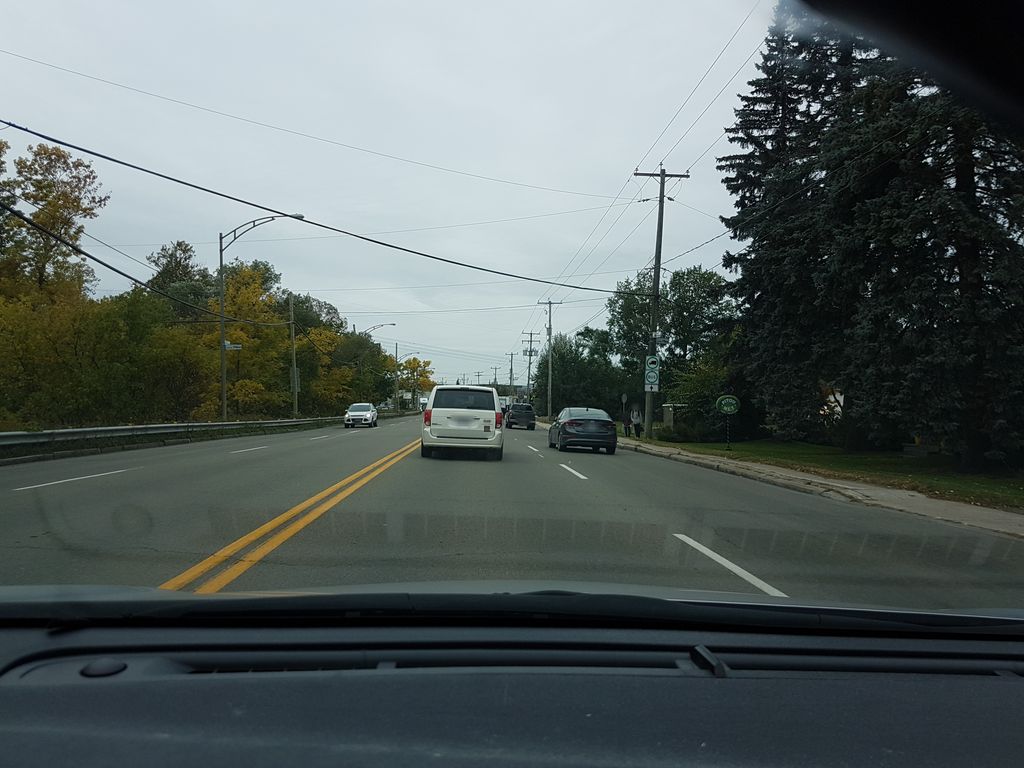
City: quebec_city